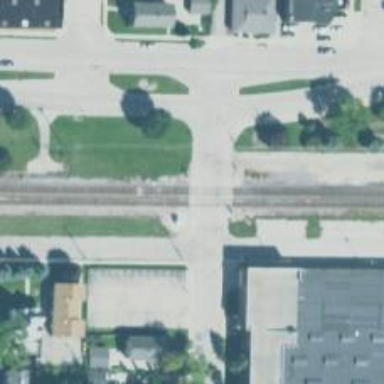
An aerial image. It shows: Crossing for the railway.